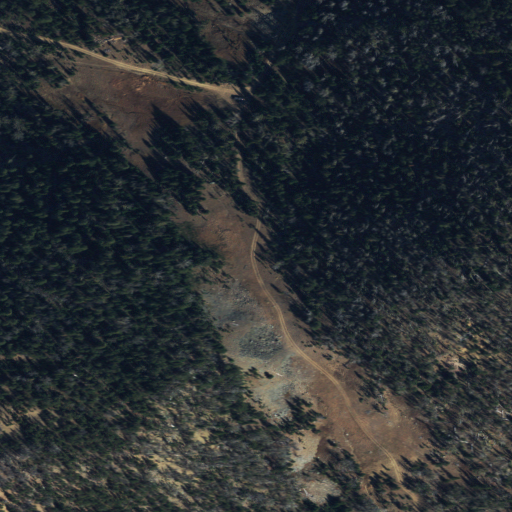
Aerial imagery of gap in Montana named Low Pass containing evergreen forest and shrub